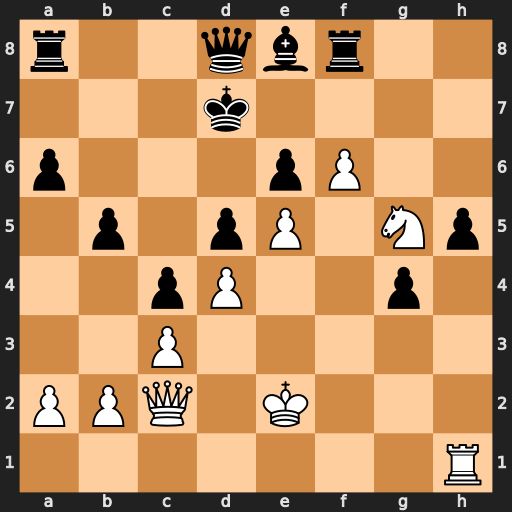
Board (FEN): r2qbr2/3k4/p3pP2/1p1pP1Np/2pP2p1/2P5/PPQ1K3/7R
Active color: w
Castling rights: -
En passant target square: -
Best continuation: Qh7+ Kc8 Nxe6